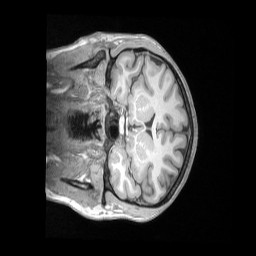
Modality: T1w
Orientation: coronal
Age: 22
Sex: female
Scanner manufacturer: siemens
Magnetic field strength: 3 T
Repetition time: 2.53 s
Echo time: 0.00164 s